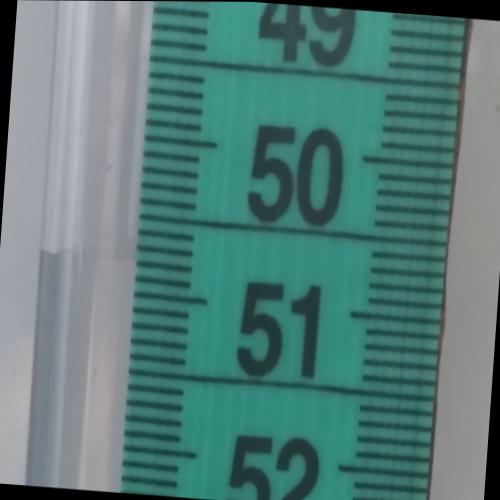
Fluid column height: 50.8 cm